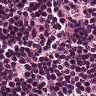
Metastatic tissue present: no